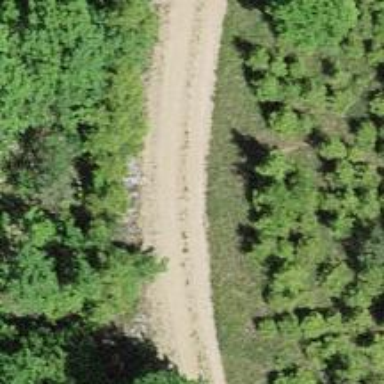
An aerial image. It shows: Gravel track with grade3 tracktype.